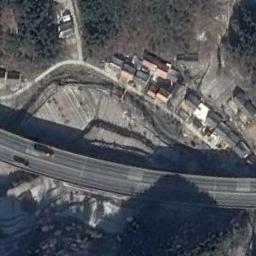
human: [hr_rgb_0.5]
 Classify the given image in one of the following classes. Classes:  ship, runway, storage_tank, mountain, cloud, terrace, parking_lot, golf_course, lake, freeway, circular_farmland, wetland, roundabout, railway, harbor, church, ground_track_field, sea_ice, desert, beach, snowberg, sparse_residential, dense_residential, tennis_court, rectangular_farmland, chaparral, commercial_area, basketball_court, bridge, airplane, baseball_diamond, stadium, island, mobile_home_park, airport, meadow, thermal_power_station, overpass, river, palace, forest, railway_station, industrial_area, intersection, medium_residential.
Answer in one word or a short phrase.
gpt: freeway